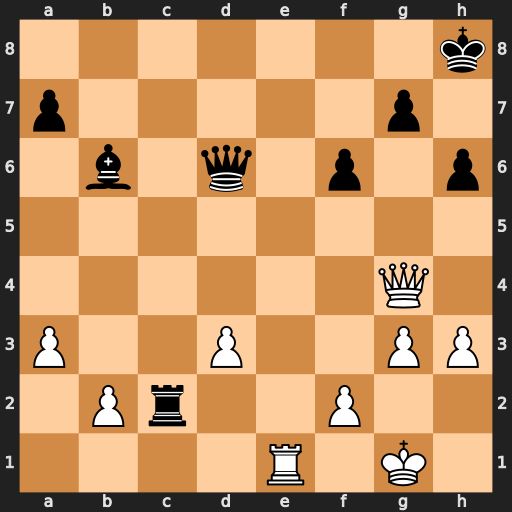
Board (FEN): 7k/p5p1/1b1q1p1p/8/6Q1/P2P2PP/1Pr2P2/4R1K1
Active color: w
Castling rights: -
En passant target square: -
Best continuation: Re8+ Kh7 Qe4+ f5 Qxf5+ Qg6 Rh8+ Kxh8 Qxg6